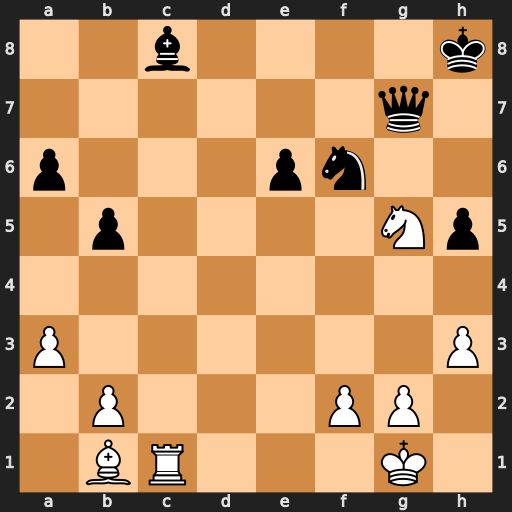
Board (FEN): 2b4k/6q1/p3pn2/1p4Np/8/P6P/1P3PP1/1BR3K1
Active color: w
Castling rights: -
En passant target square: -
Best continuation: Rxc8+ Ng8 Bh7 Qxg5 Rxg8+ Qxg8 Bxg8